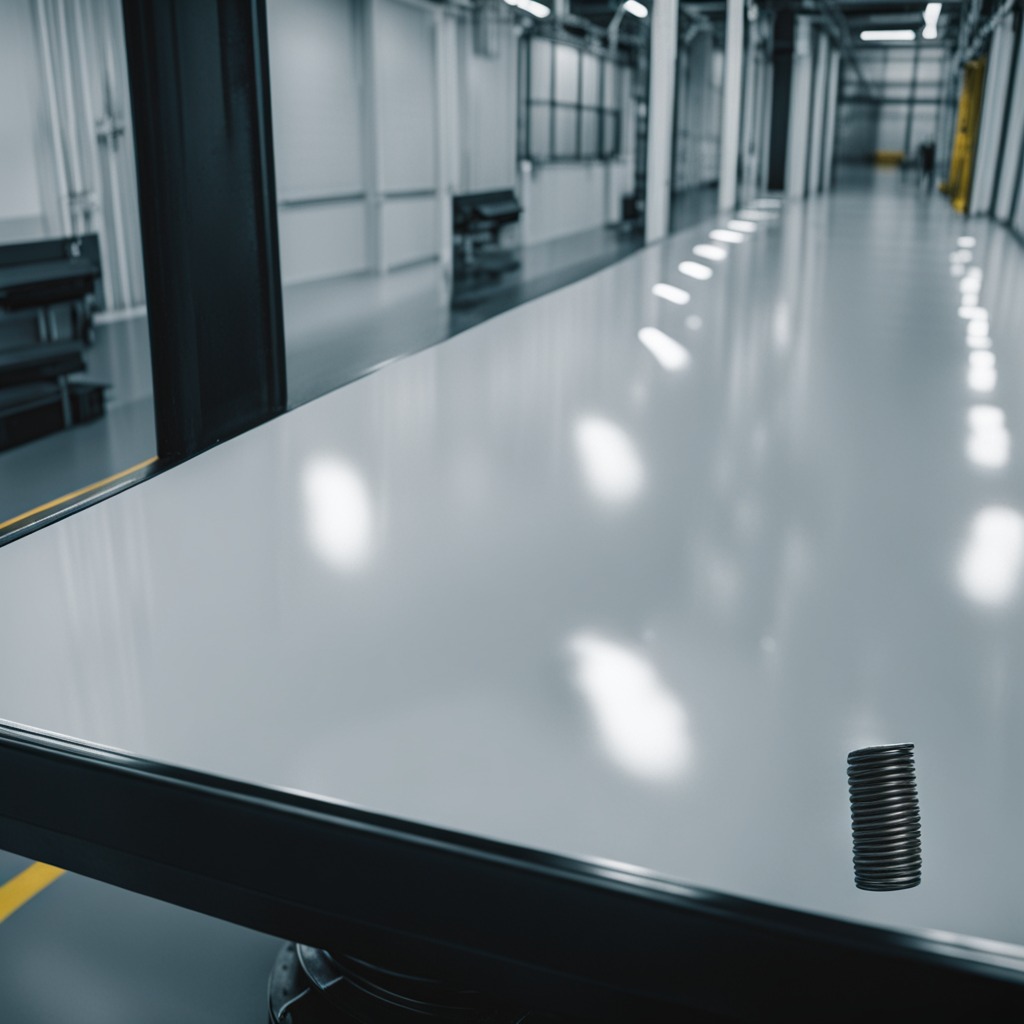
A coiled metal spring is lying on the high-gloss table in the ship maintenance bay industrial lighting.